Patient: sex M, age 77
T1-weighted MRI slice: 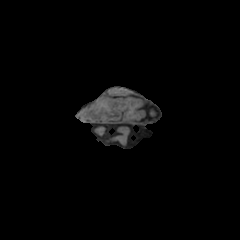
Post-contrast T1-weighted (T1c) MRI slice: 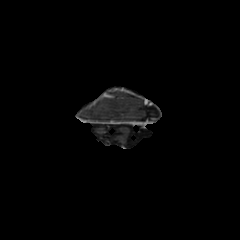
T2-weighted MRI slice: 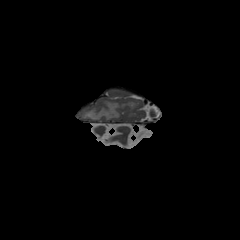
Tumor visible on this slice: yes
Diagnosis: Glioblastoma, IDH-wildtype
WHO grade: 4